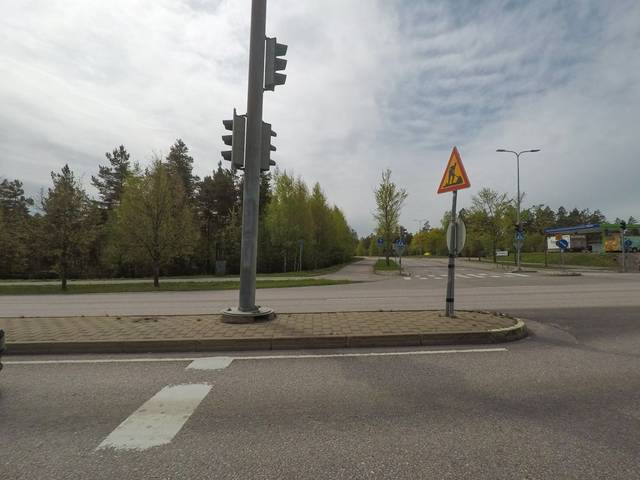
Region: Finland
Coordinates: 60.306, 24.972